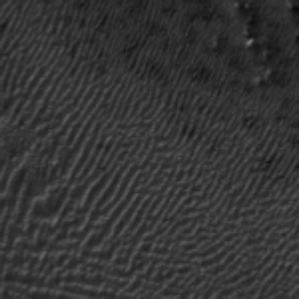
Label: frost